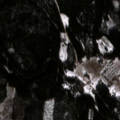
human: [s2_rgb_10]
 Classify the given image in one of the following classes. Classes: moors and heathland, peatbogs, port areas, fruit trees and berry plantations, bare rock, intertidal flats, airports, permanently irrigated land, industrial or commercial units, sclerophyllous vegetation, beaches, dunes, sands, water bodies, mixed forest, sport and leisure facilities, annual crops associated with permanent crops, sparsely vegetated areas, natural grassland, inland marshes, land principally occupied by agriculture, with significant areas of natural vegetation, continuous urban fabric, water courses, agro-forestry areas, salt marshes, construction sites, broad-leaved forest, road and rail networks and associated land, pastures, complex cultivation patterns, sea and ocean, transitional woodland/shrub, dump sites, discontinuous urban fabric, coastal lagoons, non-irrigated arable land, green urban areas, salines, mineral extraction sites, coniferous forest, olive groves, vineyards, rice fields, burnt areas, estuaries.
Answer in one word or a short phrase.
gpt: complex cultivation patterns, coniferous forest, mixed forest